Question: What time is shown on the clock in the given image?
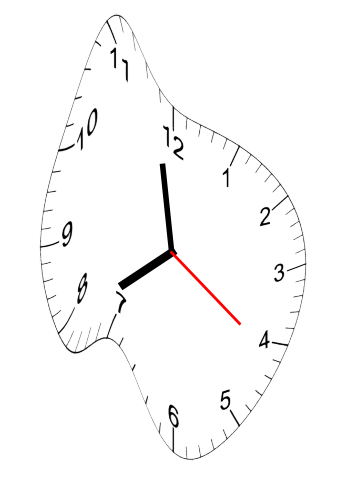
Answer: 07:58:21